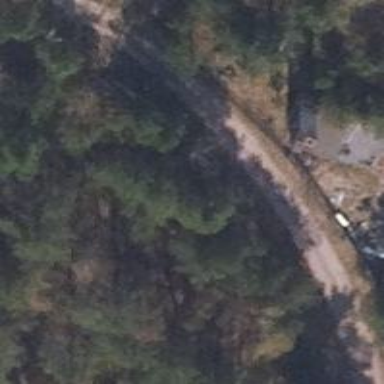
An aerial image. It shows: Service road with track type of grade 3.